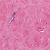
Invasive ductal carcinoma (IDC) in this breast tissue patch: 0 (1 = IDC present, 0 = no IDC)